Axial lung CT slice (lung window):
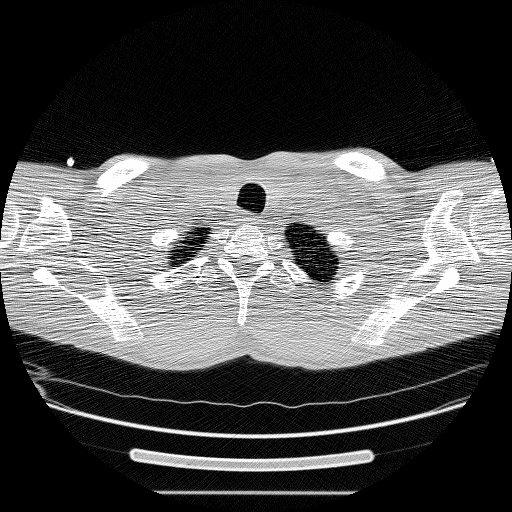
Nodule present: no